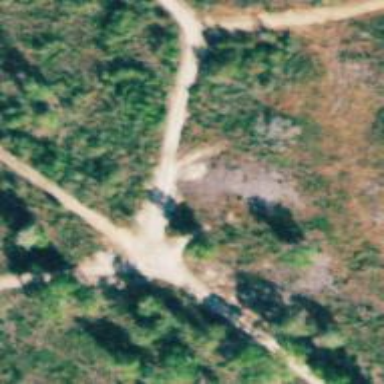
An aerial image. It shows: Abandoned railway.